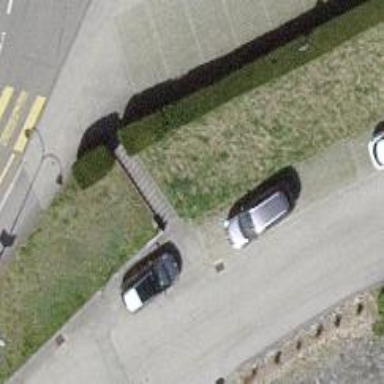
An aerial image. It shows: Retaining wall.